Aerial crown-view tile of a tropical tree (Barro Colorado Island, Panama), acquired 20241014:
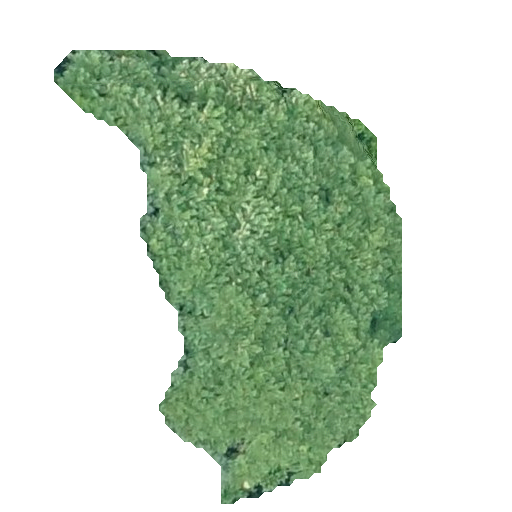
Species: Jacaranda copaia
GBIF accepted scientific name: Jacaranda copaia
Crown area: 143.252 m²